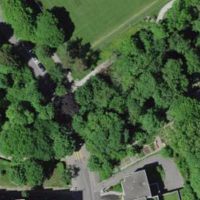
EUNIS habitat code: 25
Species observed at this site:
Allium ursinum
Ferdinandea cuprea
Anatis ocellata
Baccha elongata
Pipiza noctiluca
Cerastium tomentosum